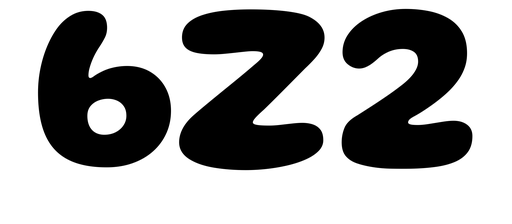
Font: Gluten_Bold